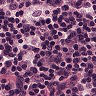
Metastatic tissue present: no